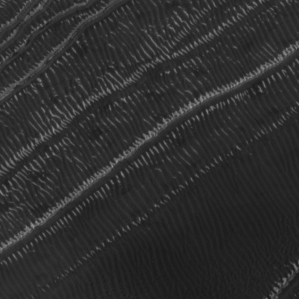
Label: frost